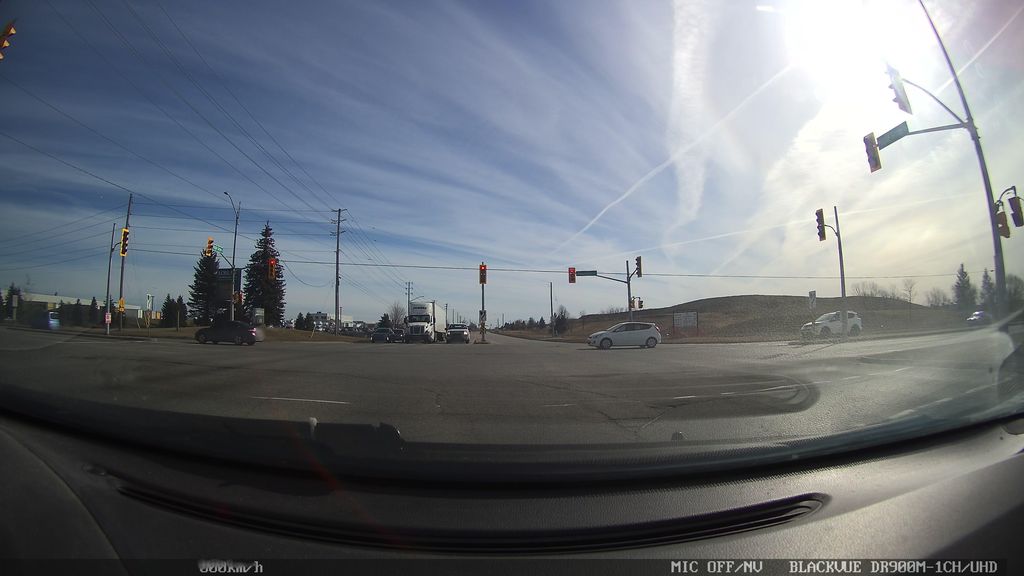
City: kitchener-waterloo